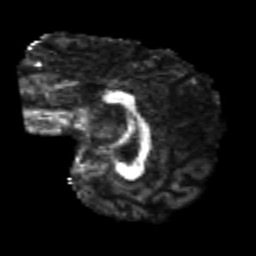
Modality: FA
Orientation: sagittal
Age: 25
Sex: male
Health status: healthy
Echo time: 0.074 s